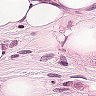
Metastatic tissue present: yes